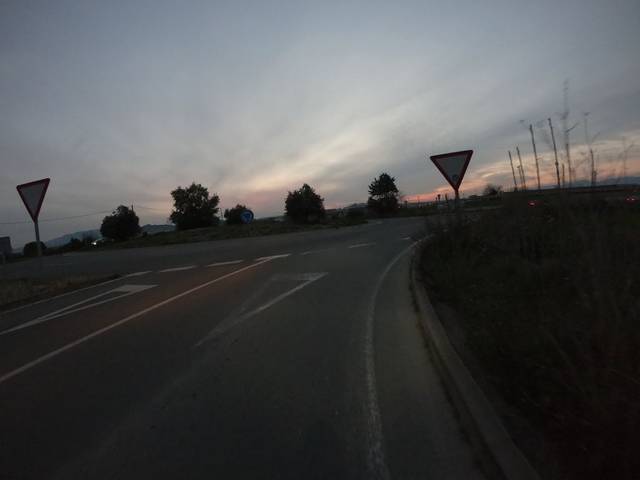
Region: Spain
Coordinates: 42.449, -2.434